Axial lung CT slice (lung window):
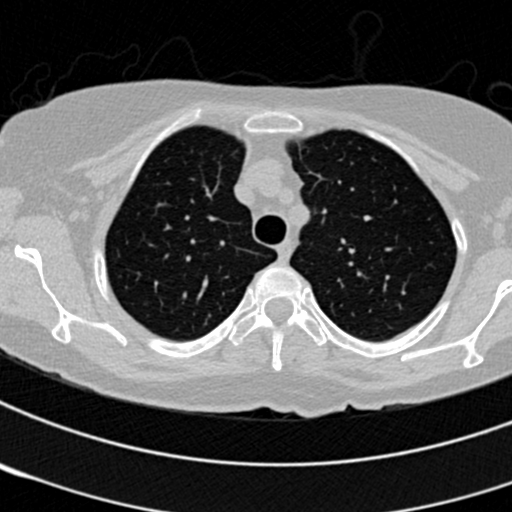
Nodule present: no